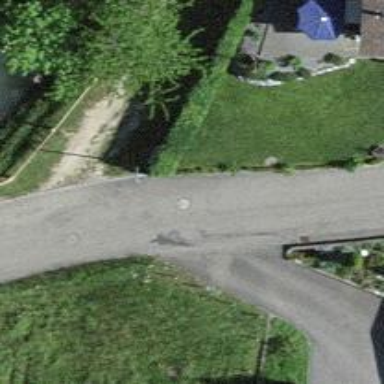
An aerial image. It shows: Residential road with asphalt surface and no sidewalks.